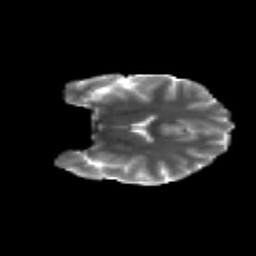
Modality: T2w
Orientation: coronal
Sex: female
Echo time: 0.114 s